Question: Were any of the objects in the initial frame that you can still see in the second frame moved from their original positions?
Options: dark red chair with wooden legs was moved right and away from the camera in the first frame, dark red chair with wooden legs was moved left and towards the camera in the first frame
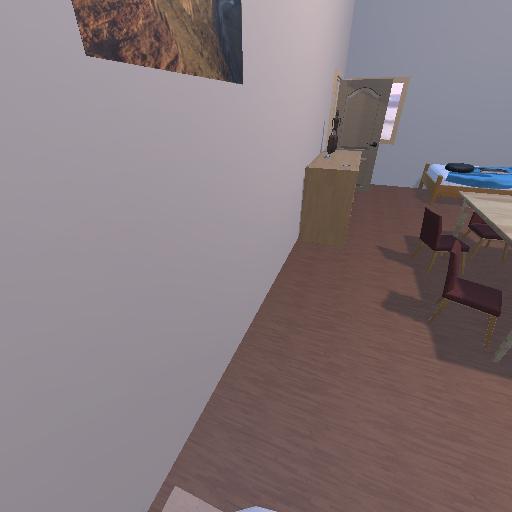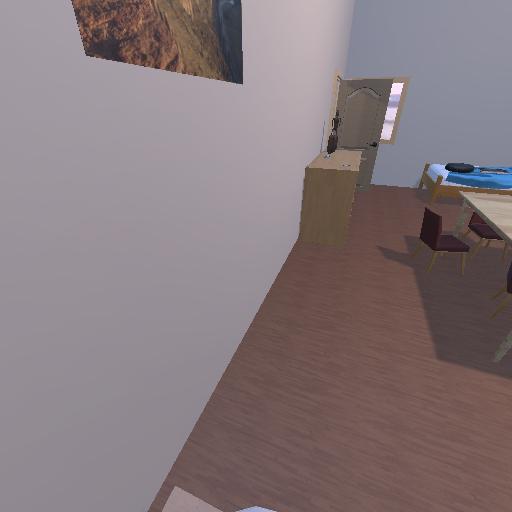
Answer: dark red chair with wooden legs was moved right and away from the camera in the first frame